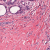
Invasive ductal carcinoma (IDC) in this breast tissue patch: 1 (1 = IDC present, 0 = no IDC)